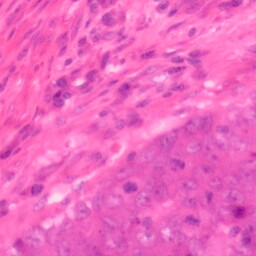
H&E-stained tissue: Colon